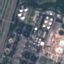
Land use / land cover: Industrial